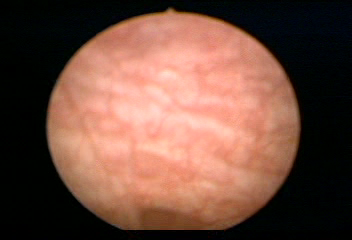
Modality: WLC
Class: Normal mucosa
Bladder cancer association: No